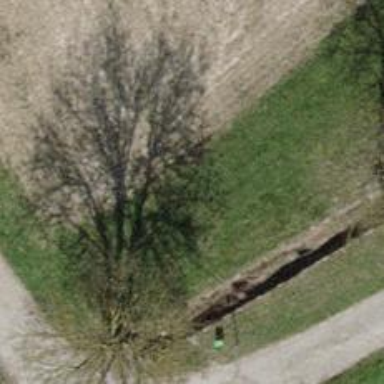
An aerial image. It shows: Grass track with grade4 quality surface.